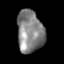
Tissue: skin
Cell type: Epithelial cells
Senescence score: 0.2854
Nuclear area (px): 1086
Mean DAPI intensity: 132.696